Question: I am having the below data set in R (it is having 3,700,000 rows):

'''
Bday_1 Bday_2 Bday_3 .... Bday_31 HD_1 HD_2 HD_3 ......... HD_31
1.60 12.23 3.72 4.00 0 1 0 1
7.11 5.75 1.40 67.81 0 0 0 0
6.73 3.41 0.96 63.72 1 0 0 1
2.12 6.47 2.09 81.09 1 0 0 1
4.28 9.48 6.10 46.09 0 1 0 0
'''
I wish to calculate another variable having 31 columns with the following rules:
Eg: Just for the first row
'''
chk = ceiling(Bday_3) = 4
temp_vector = "HD_3" "HD_4" "HD_5" "HD_6" (it is 4 HDs after the starting number)
Cday_3 = Bday_3 + sum(temp_vector)
'''
I have written for loop for it as below. It is working; but for data size of this magnitude, it is taking like more than 24 hours to execute. Is there a simpler way ?
'''
for (k in 1: nrow(FBF_SLA)){
for (i in 1:31){
days_check = ceiling(FBF_SLA[k,c(BDays_SLA[i])])
temp_vector = paste(rep("HD",days_check),c(i : (i + days_check - 1)),sep = "_")
FBF_SLA[k,c(CDays_SLA[i])] = FBF_SLA[k,c(BDays_SLA[i])] + unname(rowSums(FBF_SLA[k,c(temp_vector)]))
}
}
'''
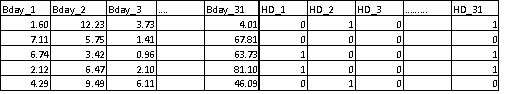
Answer: This was a tricky problem! As you discovered, the main challenge here is performance. R is an excellent language, but probably its greatest weakness is that it makes it very easy to write slow code, and sometimes very difficult to write fast code.
The cardinal rule of performance optimization in R is to your operations. Your double-loop performs one calculation per output cell, which is very costly, and can be improved by rewriting the calculation to work on the entirety of the 3,700,000-row input columns as vector operands.
There was a relatively unusual challenge with your specific problem, however. The set of 'HD_*' input columns that must be summed for the RHS of your 'Cday' addition operation varies by calculation. In other words, the exact 'HD_*' columns that you need to index out of the input data.frame for the sum are different for each output cell. It would be very costly to perform a separate index operation and sum for every output cell calculation.
I realized that since each sum always works on a left-to-right extent of 'HD_*' columns, we can precompute the <URL> over column indexes '1' to 'NC'. To support the subtraction operation for the first column, we also need to prepend a column of zeroes. In my code, I store this precomputed data in 'hdcums'.
These index operations can be vectorized using the <URL>.
Thus, the vectorized calculation consists of the entire 'Bday_*' column, plus the vector of final cumsum values produced by indexing 'hdcums' with the index matrix, subtract the prior cumsum values produced by indexing 'hdcums' with the base column index.
---
To work on this problem I generated some random test data using <URL>, but I admit that wasn't entirely necessary.
Below I present a demo using 10 rows and 6 columns each of 'Bday_*' and 'HD_*'.
'''
set.seed(2);
NC <- 6L;
NR <- 10L;
df <- as.data.frame(matrix(c(round(rlnorm(NR*NC,rep(0.5+seq_len(NC)*0.1,each=NR),0.3),2),sample(0:1,NR*NC,replace=T)),NR,dimnames=list(NULL,c(paste0('Bday_',seq_len(NC)),paste0('HD_',seq_len(NC))))));
df;
## Bday_1 Bday_2 Bday_3 Bday_4 Bday_5 Bday_6 HD_1 HD_2 HD_3 HD_4 HD_5 HD_6
## 1 1.39 2.28 4.17 3.07 2.42 2.34 0 0 0 0 1 1
## 2 1.93 2.70 1.55 2.71 1.51 5.58 0 1 0 0 1 0
## 3 2.93 1.79 3.59 3.40 2.11 2.54 1 0 1 1 0 0
## 4 1.30 1.47 4.00 2.26 4.81 4.40 1 1 0 0 1 1
## 5 1.78 3.44 2.23 1.95 3.28 2.19 0 0 0 1 0 0
## 6 1.90 1.01 1.07 2.06 4.94 1.67 1 1 1 0 1 1
## 7 2.25 2.62 2.57 1.47 2.48 2.73 1 1 1 1 0 0
## 8 1.70 2.04 1.86 1.88 2.65 3.98 0 1 0 0 1 0
## 9 3.30 2.73 2.82 2.08 2.57 4.23 1 0 0 0 0 1
## 10 1.75 2.29 2.43 2.28 1.90 4.96 0 0 0 0 1 1
hdcums <- cbind(0,t(apply(df[grep('^HD_',names(df))],1,cumsum)));
hdcums;
## HD_1 HD_2 HD_3 HD_4 HD_5 HD_6
## [1,] 0 0 0 0 0 1 2
## [2,] 0 0 1 1 1 2 2
## [3,] 0 1 1 2 3 3 3
## [4,] 0 1 2 2 2 3 4
## [5,] 0 0 0 0 1 1 1
## [6,] 0 1 2 3 3 4 5
## [7,] 0 1 2 3 4 4 4
## [8,] 0 0 1 1 1 2 2
## [9,] 0 1 1 1 1 1 2
## [10,] 0 0 0 0 0 1 2
df[,paste0('Cday_',seq_len(NC))] <- lapply(seq_len(NC),function(col) df[[col]] + hdcums[matrix(c(seq_len(NR),pmin(NC+1L,col+ceiling(df[[col]]))),NR,2L)] - hdcums[,col]);
df;
## Bday_1 Bday_2 Bday_3 Bday_4 Bday_5 Bday_6 HD_1 HD_2 HD_3 HD_4 HD_5 HD_6 Cday_1 Cday_2 Cday_3 Cday_4 Cday_5 Cday_6
## 1 1.39 2.28 4.17 3.07 2.42 2.34 0 0 0 0 1 1 1.39 2.28 6.17 5.07 4.42 3.34
## 2 1.93 2.70 1.55 2.71 1.51 5.58 0 1 0 0 1 0 2.93 3.70 1.55 3.71 2.51 5.58
## 3 2.93 1.79 3.59 3.40 2.11 2.54 1 0 1 1 0 0 4.93 2.79 5.59 4.40 2.11 2.54
## 4 1.30 1.47 4.00 2.26 4.81 4.40 1 1 0 0 1 1 3.30 2.47 6.00 4.26 6.81 5.40
## 5 1.78 3.44 2.23 1.95 3.28 2.19 0 0 0 1 0 0 1.78 4.44 3.23 2.95 3.28 2.19
## 6 1.90 1.01 1.07 2.06 4.94 1.67 1 1 1 0 1 1 3.90 3.01 2.07 4.06 6.94 2.67
## 7 2.25 2.62 2.57 1.47 2.48 2.73 1 1 1 1 0 0 5.25 5.62 4.57 2.47 2.48 2.73
## 8 1.70 2.04 1.86 1.88 2.65 3.98 0 1 0 0 1 0 2.70 3.04 1.86 2.88 3.65 3.98
## 9 3.30 2.73 2.82 2.08 2.57 4.23 1 0 0 0 0 1 4.30 2.73 2.82 3.08 3.57 5.23
## 10 1.75 2.29 2.43 2.28 1.90 4.96 0 0 0 0 1 1 1.75 2.29 3.43 4.28 3.90 5.96
'''
---
And here's a full-size performance test with <URL> calls on each of the 3 time-consuming lines:
'''
set.seed(2);
NC <- 31L;
NR <- 3.7e6L;
system.time({ df <- as.data.frame(matrix(c(round(rlnorm(NR*NC,rep(0.5+seq_len(NC)*0.1,each=NR),0.3),2),sample(0:1,NR*NC,replace=T)),NR,dimnames=list(NULL,c(paste0('Bday_',seq_len(NC)),paste0('HD_',seq_len(NC)))))); });
## user system elapsed
## 29.937 2.906 32.853
head(df); tail(df);
## Bday_1 Bday_2 Bday_3 Bday_4 Bday_5 Bday_6 Bday_7 Bday_8 Bday_9 Bday_10 Bday_11 Bday_12 Bday_13 Bday_14 Bday_15 Bday_16 Bday_17 Bday_18 Bday_19 Bday_20 Bday_21 Bday_22 Bday_23 Bday_24 Bday_25 Bday_26 Bday_27 Bday_28 Bday_29 Bday_30 Bday_31 HD_1 HD_2 HD_3 HD_4 HD_5 HD_6 HD_7 HD_8 HD_9 HD_10 HD_11 HD_12 HD_13 HD_14 HD_15 HD_16 HD_17 HD_18 HD_19 HD_20 HD_21 HD_22 HD_23 HD_24 HD_25 HD_26 HD_27 HD_28 HD_29 HD_30 HD_31
## 1 1.39 1.64 1.45 2.29 2.62 3.26 2.34 3.91 2.65 6.41 5.73 3.92 5.11 10.65 5.51 8.10 7.41 8.07 9.56 11.83 9.05 8.81 16.54 23.12 26.23 31.42 26.89 19.91 31.12 38.50 47.66 0 1 1 1 0 1 0 0 0 1 1 1 1 1 0 1 1 1 1 1 0 1 1 0 1 1 1 1 1 1 0
## 2 1.93 3.26 2.45 1.92 4.06 2.01 2.27 6.61 6.55 5.42 5.76 5.71 3.65 6.55 6.52 10.95 7.20 11.13 7.16 17.41 16.56 16.35 20.21 14.15 19.80 12.96 12.05 15.69 40.81 29.15 48.28 0 1 1 1 0 1 1 1 1 1 0 0 0 0 0 1 1 1 1 0 0 0 1 0 1 0 1 1 1 1 1
## 3 2.93 1.77 2.38 2.22 3.29 3.93 3.16 2.36 5.92 2.51 3.98 5.41 7.65 8.40 6.91 11.61 10.77 17.68 11.76 10.51 10.07 9.65 14.99 17.15 18.05 16.85 21.61 46.14 33.15 43.76 40.10 1 0 1 0 1 1 0 1 0 1 0 0 1 0 1 0 0 1 1 0 0 1 1 1 1 1 0 0 0 0 1
## 4 1.30 2.33 2.28 2.26 2.14 4.53 2.43 8.69 2.47 2.22 4.95 6.17 5.59 4.61 8.52 10.94 8.59 15.78 10.07 15.32 10.36 23.15 10.73 20.32 18.99 24.20 19.67 23.73 17.06 28.68 22.02 0 1 0 0 1 0 1 0 1 1 1 1 0 1 0 1 0 1 0 1 1 0 0 1 0 0 1 0 0 0 0
## 5 1.78 2.01 2.62 3.41 3.99 4.59 4.40 2.04 5.61 2.61 4.62 11.14 3.82 3.98 6.19 10.00 11.32 12.49 11.20 10.57 30.62 10.36 18.64 26.65 13.70 25.38 47.55 48.51 22.14 65.28 31.64 0 0 1 0 0 1 1 0 0 0 0 1 0 1 0 1 0 1 1 0 1 1 0 0 0 1 0 1 1 1 1
## 6 1.90 2.10 1.32 2.55 3.17 3.66 5.37 4.61 4.05 3.15 5.14 6.32 7.09 5.21 8.47 8.49 3.59 6.44 7.73 11.83 12.47 18.67 10.56 18.36 13.59 36.21 13.16 26.77 30.47 39.61 45.86 0 0 0 1 1 1 0 1 0 1 0 1 1 1 1 1 0 0 0 0 1 1 1 1 1 0 1 1 0 0 1
## Bday_1 Bday_2 Bday_3 Bday_4 Bday_5 Bday_6 Bday_7 Bday_8 Bday_9 Bday_10 Bday_11 Bday_12 Bday_13 Bday_14 Bday_15 Bday_16 Bday_17 Bday_18 Bday_19 Bday_20 Bday_21 Bday_22 Bday_23 Bday_24 Bday_25 Bday_26 Bday_27 Bday_28 Bday_29 Bday_30 Bday_31 HD_1 HD_2 HD_3 HD_4 HD_5 HD_6 HD_7 HD_8 HD_9 HD_10 HD_11 HD_12 HD_13 HD_14 HD_15 HD_16 HD_17 HD_18 HD_19 HD_20 HD_21 HD_22 HD_23 HD_24 HD_25 HD_26 HD_27 HD_28 HD_29 HD_30 HD_31
## <PHONE> 2.02 1.39 1.61 3.57 2.33 4.29 3.75 2.34 2.22 3.71 4.65 4.87 7.42 6.64 7.45 4.88 9.43 9.38 8.78 9.19 16.88 12.26 11.94 13.79 22.19 26.93 30.02 22.12 57.83 33.74 45.20 0 1 1 1 0 1 0 1 1 0 0 1 0 0 0 1 0 1 0 1 0 1 0 1 0 1 0 0 0 1 0
## <PHONE> 2.44 2.35 2.52 2.88 2.63 2.30 4.33 2.88 4.67 3.87 3.76 5.94 7.09 4.94 6.10 9.11 11.67 10.41 18.27 11.97 12.27 13.84 19.16 15.52 15.90 37.48 21.96 19.86 30.20 23.79 56.55 0 0 0 1 0 1 0 1 1 0 0 0 1 0 1 1 1 0 1 1 1 1 0 1 1 1 1 0 0 0 1
## <PHONE> 3.48 2.19 2.27 2.67 1.41 4.02 2.02 3.14 5.40 2.30 7.51 4.96 4.06 8.74 6.45 11.91 8.70 7.13 14.66 8.99 13.88 12.94 23.77 16.46 16.18 22.91 25.20 24.44 35.57 52.91 47.57 0 1 0 0 1 0 0 0 0 0 0 1 0 1 1 1 0 1 0 1 1 1 0 0 1 1 1 1 1 0 1
## <PHONE> 2.68 1.63 1.55 1.62 3.02 3.00 2.92 3.10 3.59 4.78 5.99 5.50 5.75 12.67 9.35 7.57 9.35 7.43 5.41 9.15 10.92 21.05 12.65 25.29 21.00 18.63 15.57 30.96 32.45 18.39 37.04 0 1 1 0 1 1 0 1 0 0 0 1 1 1 1 0 1 1 1 1 1 0 1 0 0 0 1 1 0 1 1
## <PHONE> 1.62 2.17 2.95 1.63 5.78 3.49 3.52 4.59 6.45 4.79 7.41 3.93 6.91 10.42 8.75 8.46 5.48 8.64 10.62 22.62 14.13 13.12 10.19 21.40 26.65 31.67 31.14 26.52 21.06 61.38 37.07 1 0 1 0 1 1 1 0 0 1 0 1 0 1 1 0 1 0 0 1 1 1 0 1 1 0 0 0 1 0 1
## <PHONE> 2.00 2.54 1.45 2.94 2.56 3.49 3.40 2.52 4.23 4.71 11.82 8.48 5.34 6.82 10.67 16.26 9.16 10.27 15.61 10.46 24.70 18.43 17.41 15.70 13.10 24.01 19.12 25.59 32.41 32.45 32.74 1 0 1 1 0 1 1 0 1 0 1 1 0 0 1 1 0 0 1 1 0 1 1 1 0 1 1 0 1 1 0
system.time({ hdcums <- cbind(0,t(apply(df[grep('^HD_',names(df))],1,cumsum))); });
## user system elapsed
## 67.640 2.063 69.720
head(hdcums); tail(hdcums);
## HD_1 HD_2 HD_3 HD_4 HD_5 HD_6 HD_7 HD_8 HD_9 HD_10 HD_11 HD_12 HD_13 HD_14 HD_15 HD_16 HD_17 HD_18 HD_19 HD_20 HD_21 HD_22 HD_23 HD_24 HD_25 HD_26 HD_27 HD_28 HD_29 HD_30 HD_31
## [1,] 0 0 1 2 3 3 4 4 4 4 5 6 7 8 9 9 10 11 12 13 14 14 15 16 16 17 18 19 20 21 22 22
## [2,] 0 0 1 2 3 3 4 5 6 7 8 8 8 8 8 8 9 10 11 12 12 12 12 13 13 14 14 15 16 17 18 19
## [3,] 0 1 1 2 2 3 4 4 5 5 6 6 6 7 7 8 8 8 9 10 10 10 11 12 13 14 15 15 15 15 15 16
## [4,] 0 0 1 1 1 2 2 3 3 4 5 6 7 7 8 8 9 9 10 10 11 12 12 12 13 13 13 14 14 14 14 14
## [5,] 0 0 0 1 1 1 2 3 3 3 3 3 4 4 5 5 6 6 7 8 8 9 10 10 10 10 11 11 12 13 14 15
## [6,] 0 0 0 0 1 2 3 3 4 4 5 5 6 7 8 9 10 10 10 10 10 11 12 13 14 15 15 16 17 17 17 18
## HD_1 HD_2 HD_3 HD_4 HD_5 HD_6 HD_7 HD_8 HD_9 HD_10 HD_11 HD_12 HD_13 HD_14 HD_15 HD_16 HD_17 HD_18 HD_19 HD_20 HD_21 HD_22 HD_23 HD_24 HD_25 HD_26 HD_27 HD_28 HD_29 HD_30 HD_31
## [<PHONE>,] 0 0 1 2 3 3 4 4 5 6 6 6 7 7 7 7 8 8 9 9 10 10 11 11 12 12 13 13 13 13 14 14
## [<PHONE>,] 0 0 0 0 1 1 2 2 3 4 4 4 4 5 5 6 7 8 8 9 10 11 12 12 13 14 15 16 16 16 16 17
## [<PHONE>,] 0 0 1 1 1 2 2 2 2 2 2 2 3 3 4 5 6 6 7 7 8 9 10 10 10 11 12 13 14 15 15 16
## [<PHONE>,] 0 0 1 2 2 3 4 4 5 5 5 5 6 7 8 9 9 10 11 12 13 14 14 15 15 15 15 16 17 17 18 19
## [<PHONE>,] 0 1 1 2 2 3 4 5 5 5 6 6 7 7 8 9 9 10 10 10 11 12 13 13 14 15 15 15 15 16 16 17
## [<PHONE>,] 0 1 1 2 3 3 4 5 5 6 6 7 8 8 8 9 10 10 10 11 12 12 13 14 15 15 16 17 17 18 19 19
system.time({ df[,paste0('Cday_',seq_len(NC))] <- lapply(seq_len(NC),function(col) df[[col]] + hdcums[matrix(c(seq_len(NR),pmin(NC+1L,col+ceiling(df[[col]]))),NR,2L)] - hdcums[,col]); });
## user system elapsed
## 11.750 1.266 13.031
head(df); tail(df);
## Bday_1 Bday_2 Bday_3 Bday_4 Bday_5 Bday_6 Bday_7 Bday_8 Bday_9 Bday_10 Bday_11 Bday_12 Bday_13 Bday_14 Bday_15 Bday_16 Bday_17 Bday_18 Bday_19 Bday_20 Bday_21 Bday_22 Bday_23 Bday_24 Bday_25 Bday_26 Bday_27 Bday_28 Bday_29 Bday_30 Bday_31 HD_1 HD_2 HD_3 HD_4 HD_5 HD_6 HD_7 HD_8 HD_9 HD_10 HD_11 HD_12 HD_13 HD_14 HD_15 HD_16 HD_17 HD_18 HD_19 HD_20 HD_21 HD_22 HD_23 HD_24 HD_25 HD_26 HD_27 HD_28 HD_29 HD_30 HD_31 Cday_1 Cday_2 Cday_3 Cday_4 Cday_5 Cday_6 Cday_7 Cday_8 Cday_9 Cday_10 Cday_11 Cday_12 Cday_13 Cday_14 Cday_15 Cday_16 Cday_17 Cday_18 Cday_19 Cday_20 Cday_21 Cday_22 Cday_23 Cday_24 Cday_25 Cday_26 Cday_27 Cday_28 Cday_29 Cday_30 Cday_31
## 1 1.39 1.64 1.45 2.29 2.62 3.26 2.34 3.91 2.65 6.41 5.73 3.92 5.11 10.65 5.51 8.10 7.41 8.07 9.56 11.83 9.05 8.81 16.54 23.12 26.23 31.42 26.89 19.91 31.12 38.50 47.66 0 1 1 1 0 1 0 0 0 1 1 1 1 1 0 1 1 1 1 1 0 1 1 0 1 1 1 1 1 1 0 2.39 3.64 3.45 4.29 3.62 4.26 2.34 5.91 4.65 12.41 10.73 6.92 10.11 18.65 10.51 15.10 13.41 15.07 17.56 20.83 17.05 16.81 23.54 29.12 32.23 36.42 30.89 22.91 33.12 39.50 47.66
## 2 1.93 3.26 2.45 1.92 4.06 2.01 2.27 6.61 6.55 5.42 5.76 5.71 3.65 6.55 6.52 10.95 7.20 11.13 7.16 17.41 16.56 16.35 20.21 14.15 19.80 12.96 12.05 15.69 40.81 29.15 48.28 0 1 1 1 0 1 1 1 1 1 0 0 0 0 0 1 1 1 1 0 0 0 1 0 1 0 1 1 1 1 1 2.93 6.26 4.45 2.92 8.06 5.01 5.27 9.61 8.55 6.42 6.76 7.71 4.65 10.55 10.52 16.95 11.20 18.13 10.16 24.41 23.56 23.35 27.21 20.15 25.80 17.96 17.05 19.69 43.81 31.15 49.28
## 3 2.93 1.77 2.38 2.22 3.29 3.93 3.16 2.36 5.92 2.51 3.98 5.41 7.65 8.40 6.91 11.61 10.77 17.68 11.76 10.51 10.07 9.65 14.99 17.15 18.05 16.85 21.61 46.14 33.15 43.76 40.10 1 0 1 0 1 1 0 1 0 1 0 0 1 0 1 0 0 1 1 0 0 1 1 1 1 1 0 0 0 0 1 4.93 2.77 4.38 4.22 6.29 5.93 5.16 4.36 7.92 3.51 4.98 7.41 11.65 12.40 9.91 18.61 17.77 25.68 17.76 15.51 16.07 15.65 19.99 21.15 21.05 18.85 22.61 47.14 34.15 44.76 41.10
## 4 1.30 2.33 2.28 2.26 2.14 4.53 2.43 8.69 2.47 2.22 4.95 6.17 5.59 4.61 8.52 10.94 8.59 15.78 10.07 15.32 10.36 23.15 10.73 20.32 18.99 24.20 19.67 23.73 17.06 28.68 22.02 0 1 0 0 1 0 1 0 1 1 1 1 0 1 0 1 0 1 0 1 1 0 0 1 0 0 1 0 0 0 0 2.30 3.33 3.28 3.26 4.14 7.53 4.43 14.69 5.47 5.22 7.95 10.17 8.59 7.61 12.52 15.94 12.59 20.78 14.07 19.32 13.36 25.15 12.73 22.32 19.99 25.20 20.67 23.73 17.06 28.68 22.02
## 5 1.78 2.01 2.62 3.41 3.99 4.59 4.40 2.04 5.61 2.61 4.62 11.14 3.82 3.98 6.19 10.00 11.32 12.49 11.20 10.57 30.62 10.36 18.64 26.65 13.70 25.38 47.55 48.51 22.14 65.28 31.64 0 0 1 0 0 1 1 0 0 0 0 1 0 1 0 1 0 1 1 0 1 1 0 0 0 1 0 1 1 1 1 1.78 3.01 3.62 5.41 5.99 6.59 5.40 2.04 7.61 3.61 6.62 18.14 5.82 5.98 10.19 15.00 17.32 20.49 18.20 16.57 37.62 16.36 23.64 31.65 18.70 30.38 51.55 52.51 25.14 67.28 32.64
## 6 1.90 2.10 1.32 2.55 3.17 3.66 5.37 4.61 4.05 3.15 5.14 6.32 7.09 5.21 8.47 8.49 3.59 6.44 7.73 11.83 12.47 18.67 10.56 18.36 13.59 36.21 13.16 26.77 30.47 39.61 45.86 0 0 0 1 1 1 0 1 0 1 0 1 1 1 1 1 0 0 0 0 1 1 1 1 1 0 1 1 0 0 1 1.90 3.10 2.32 5.55 6.17 5.66 8.37 7.61 7.05 6.15 10.14 11.32 11.09 8.21 13.47 13.49 3.59 10.44 12.73 19.83 20.47 25.67 16.56 23.36 17.59 39.21 16.16 28.77 31.47 40.61 46.86
## Bday_1 Bday_2 Bday_3 Bday_4 Bday_5 Bday_6 Bday_7 Bday_8 Bday_9 Bday_10 Bday_11 Bday_12 Bday_13 Bday_14 Bday_15 Bday_16 Bday_17 Bday_18 Bday_19 Bday_20 Bday_21 Bday_22 Bday_23 Bday_24 Bday_25 Bday_26 Bday_27 Bday_28 Bday_29 Bday_30 Bday_31 HD_1 HD_2 HD_3 HD_4 HD_5 HD_6 HD_7 HD_8 HD_9 HD_10 HD_11 HD_12 HD_13 HD_14 HD_15 HD_16 HD_17 HD_18 HD_19 HD_20 HD_21 HD_22 HD_23 HD_24 HD_25 HD_26 HD_27 HD_28 HD_29 HD_30 HD_31 Cday_1 Cday_2 Cday_3 Cday_4 Cday_5 Cday_6 Cday_7 Cday_8 Cday_9 Cday_10 Cday_11 Cday_12 Cday_13 Cday_14 Cday_15 Cday_16 Cday_17 Cday_18 Cday_19 Cday_20 Cday_21 Cday_22 Cday_23 Cday_24 Cday_25 Cday_26 Cday_27 Cday_28 Cday_29 Cday_30 Cday_31
## <PHONE> 2.02 1.39 1.61 3.57 2.33 4.29 3.75 2.34 2.22 3.71 4.65 4.87 7.42 6.64 7.45 4.88 9.43 9.38 8.78 9.19 16.88 12.26 11.94 13.79 22.19 26.93 30.02 22.12 57.83 33.74 45.20 0 1 1 1 0 1 0 1 1 0 0 1 0 0 0 1 0 1 0 1 0 1 0 1 0 1 0 0 0 1 0 4.02 3.39 3.61 5.57 3.33 7.29 5.75 4.34 3.22 4.71 5.65 6.87 10.42 9.64 11.45 7.88 14.43 14.38 12.78 13.19 20.88 16.26 14.94 16.79 24.19 28.93 31.02 23.12 58.83 34.74 45.20
## <PHONE> 2.44 2.35 2.52 2.88 2.63 2.30 4.33 2.88 4.67 3.87 3.76 5.94 7.09 4.94 6.10 9.11 11.67 10.41 18.27 11.97 12.27 13.84 19.16 15.52 15.90 37.48 21.96 19.86 30.20 23.79 56.55 0 0 0 1 0 1 0 1 1 0 0 0 1 0 1 1 1 0 1 1 1 1 0 1 1 1 1 0 0 0 1 2.44 3.35 3.52 4.88 3.63 4.30 6.33 4.88 6.67 4.87 4.76 9.94 13.09 7.94 12.10 17.11 20.67 18.41 27.27 19.97 19.27 19.84 24.16 20.52 19.90 40.48 23.96 20.86 31.20 24.79 57.55
## <PHONE> 3.48 2.19 2.27 2.67 1.41 4.02 2.02 3.14 5.40 2.30 7.51 4.96 4.06 8.74 6.45 11.91 8.70 7.13 14.66 8.99 13.88 12.94 23.77 16.46 16.18 22.91 25.20 24.44 35.57 52.91 47.57 0 1 0 0 1 0 0 0 0 0 0 1 0 1 1 1 0 1 0 1 1 1 0 0 1 1 1 1 1 0 1 4.48 3.19 3.27 3.67 2.41 4.02 2.02 3.14 7.40 3.30 12.51 8.96 7.06 15.74 11.45 19.91 13.70 12.13 23.66 15.99 21.88 19.94 29.77 22.46 22.18 27.91 29.20 27.44 37.57 53.91 48.57
## <PHONE> 2.68 1.63 1.55 1.62 3.02 3.00 2.92 3.10 3.59 4.78 5.99 5.50 5.75 12.67 9.35 7.57 9.35 7.43 5.41 9.15 10.92 21.05 12.65 25.29 21.00 18.63 15.57 30.96 32.45 18.39 37.04 0 1 1 0 1 1 0 1 0 0 0 1 1 1 1 0 1 1 1 1 1 0 1 0 0 0 1 1 0 1 1 4.68 3.63 2.55 2.62 6.02 5.00 3.92 4.10 4.59 7.78 9.99 10.50 10.75 20.67 16.35 13.57 15.35 12.43 9.41 14.15 16.92 26.05 17.65 29.29 25.00 22.63 19.57 33.96 34.45 20.39 38.04
## <PHONE> 1.62 2.17 2.95 1.63 5.78 3.49 3.52 4.59 6.45 4.79 7.41 3.93 6.91 10.42 8.75 8.46 5.48 8.64 10.62 22.62 14.13 13.12 10.19 21.40 26.65 31.67 31.14 26.52 21.06 61.38 37.07 1 0 1 0 1 1 1 0 0 1 0 1 0 1 1 0 1 0 0 1 1 1 0 1 1 0 0 0 1 0 1 2.62 3.17 4.95 2.63 9.78 5.49 5.52 6.59 10.45 7.79 11.41 6.93 9.91 17.42 13.75 13.46 9.48 13.64 16.62 29.62 20.13 18.12 14.19 25.40 29.65 33.67 33.14 28.52 23.06 62.38 38.07
## <PHONE> 2.00 2.54 1.45 2.94 2.56 3.49 3.40 2.52 4.23 4.71 11.82 8.48 5.34 6.82 10.67 16.26 9.16 10.27 15.61 10.46 24.70 18.43 17.41 15.70 13.10 24.01 19.12 25.59 32.41 32.45 32.74 1 0 1 1 0 1 1 0 1 0 1 1 0 0 1 1 0 0 1 1 0 1 1 1 0 1 1 0 1 1 0 3.00 4.54 3.45 4.94 4.56 6.49 5.40 3.52 7.23 6.71 18.82 13.48 7.34 10.82 17.67 26.26 15.16 17.27 24.61 18.46 31.70 25.43 23.41 20.70 17.10 28.01 22.12 27.59 34.41 33.45 32.74
'''
(Note that the first timing result is not important for your purposes, since that's just the generation of my random test data; I only included it for information's sake.)
As you can see, it only took about 70s to precompute 'hdcums', and then only 13s to perform the 31 vectorized calculations. A significant improvement over 24 hours!
---
I also looked into an <URL> to verify that 'df2' matches 'df', ignoring negligible floating-point discrepancies:
'''
library(Rcpp);
cppFunction('
NumericMatrix addBdayHDs(DataFrame df) {
int NC = df.length()/2;
NumericVector hdcums(NC+1);
NumericMatrix Cday(df.nrows(),NC);
for (int row = df.nrows()-1; row >= 0; --row) {
hdcums[1] = as<NumericVector>(df(NC))[row];
for (int col = 1; col < NC; ++col)
hdcums[col+1] = hdcums[col]+as<NumericVector>(df(NC+col))[row];
for (int col = NC-1; col >= 0; --col) {
Cday(row,col) = as<NumericVector>(df(col))[row];
Cday(row,col) += hdcums[std::min(NC,col+(int)std::ceil(Cday(row,col)))] - hdcums[col];
}
}
return Cday;
}
');
df2 <- df[seq_len(NC*2L)];
system.time({ df2[,paste0('Cday_',seq_len(NC))] <- addBdayHDs(df2); });
## user system elapsed
## 30.688 1.547 32.310
all.equal(df,df2);
## [1] TRUE
'''